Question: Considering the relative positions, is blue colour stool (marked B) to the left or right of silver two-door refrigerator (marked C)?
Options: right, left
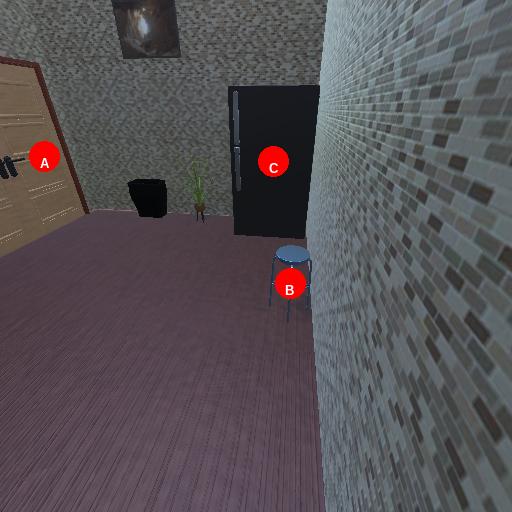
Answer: right